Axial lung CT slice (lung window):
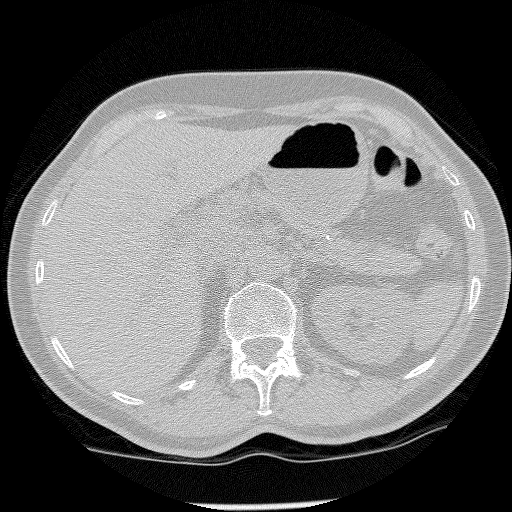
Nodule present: no